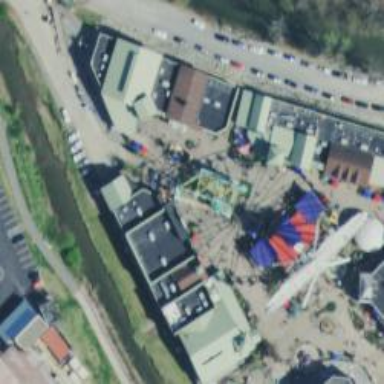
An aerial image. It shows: Exciting attraction at this tourism spot is the zipline experience.